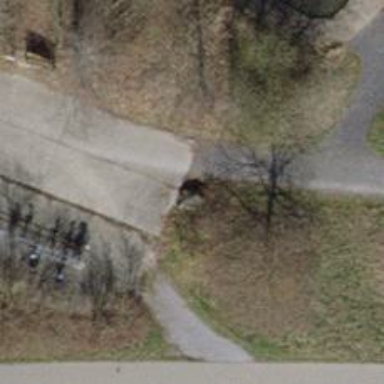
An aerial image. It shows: Stone memorial with historic significance.